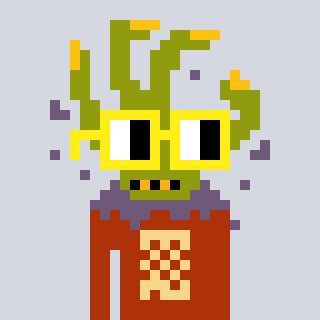
a pixel art character with square yellow glasses, a zombie-hand-shaped head and a hotbrown-colored body on a cool background